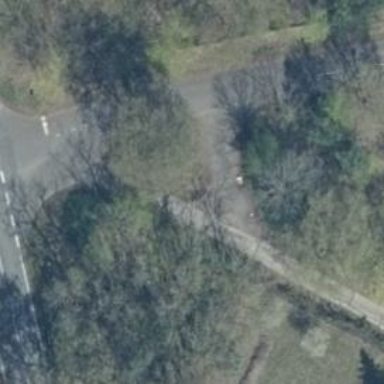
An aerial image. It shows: Emergency access point on the road.